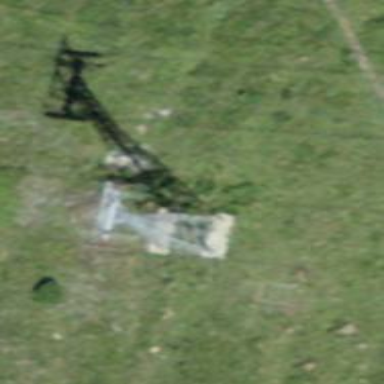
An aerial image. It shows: Pylon for aerialway.